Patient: sex M, age 61
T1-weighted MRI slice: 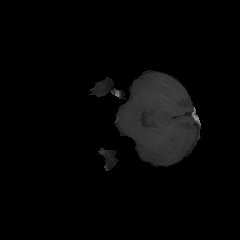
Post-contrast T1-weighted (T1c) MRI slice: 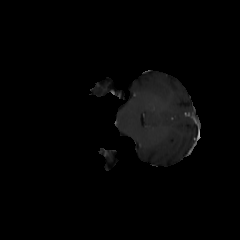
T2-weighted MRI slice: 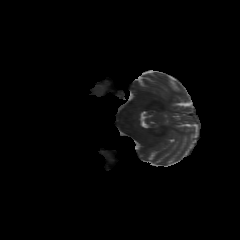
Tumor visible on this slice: no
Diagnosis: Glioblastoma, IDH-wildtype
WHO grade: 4